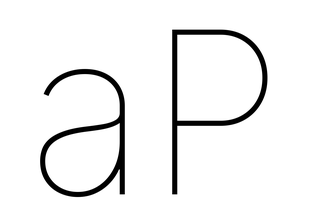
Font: Inter_Thin